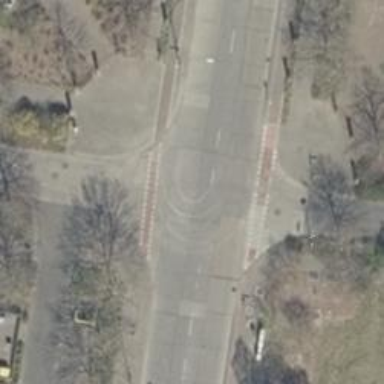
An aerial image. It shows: Uncontrolled road crossing.